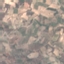
Land use / land cover: PermanentCrop